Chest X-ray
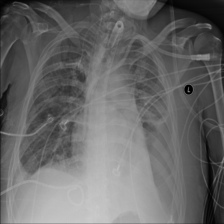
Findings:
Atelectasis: positive
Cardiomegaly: negative
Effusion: negative
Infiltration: positive
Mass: negative
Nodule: negative
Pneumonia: negative
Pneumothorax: negative
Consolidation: negative
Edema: negative
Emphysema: negative
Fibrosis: negative
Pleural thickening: negative
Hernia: negative